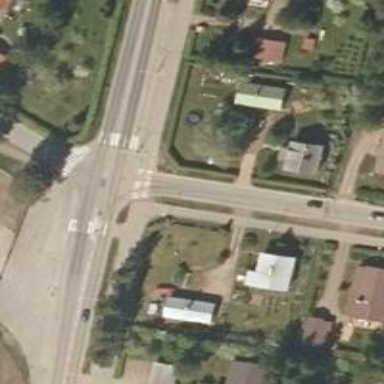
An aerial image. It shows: Asphalt footway with zebra crossing. The area is designed for shared use with cyclists.